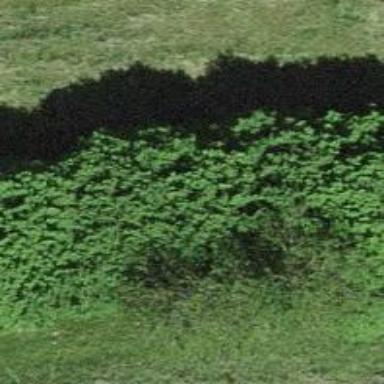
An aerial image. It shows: Hedge acting as barrier.